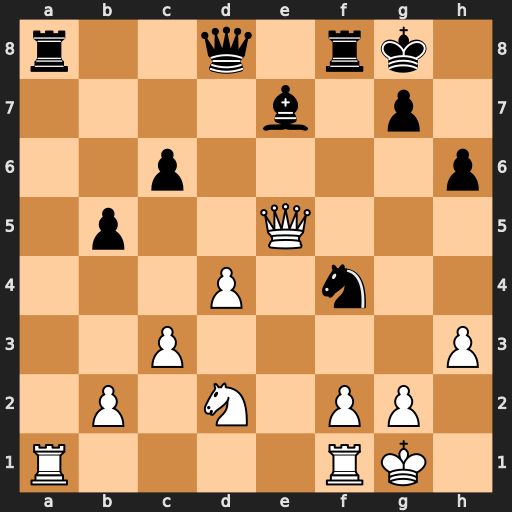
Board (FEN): r2q1rk1/4b1p1/2p4p/1p2Q3/3P1n2/2P4P/1P1N1PP1/R4RK1
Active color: w
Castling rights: -
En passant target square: -
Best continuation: Rxa8 Qxa8 Qxe7